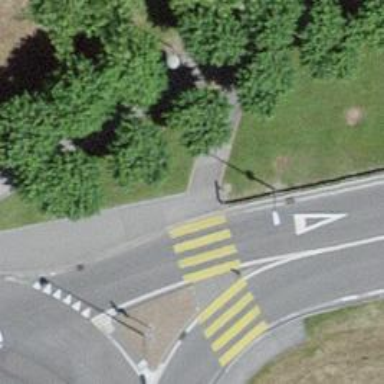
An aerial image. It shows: Zebra crossing on the road.